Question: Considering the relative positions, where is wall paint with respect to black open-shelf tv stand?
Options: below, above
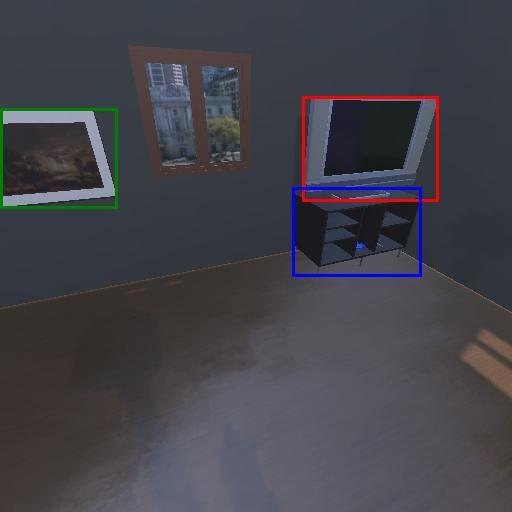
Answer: below